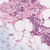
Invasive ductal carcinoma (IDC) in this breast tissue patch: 1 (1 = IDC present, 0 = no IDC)